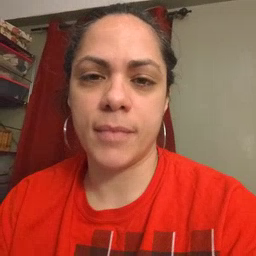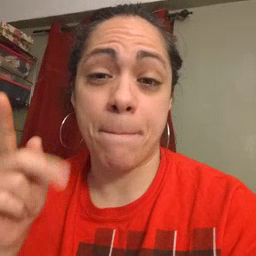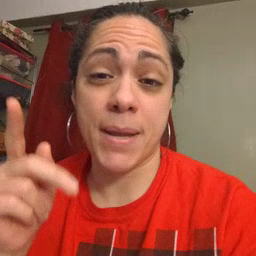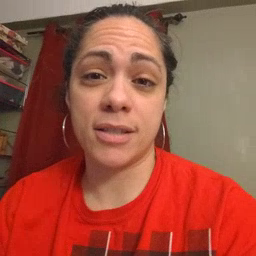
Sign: puppy